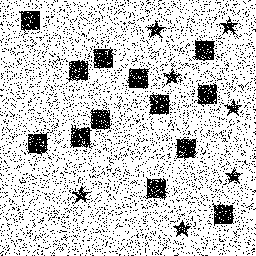
Squares: 13
Triangles: 0
Stars: 7
Total shapes: 20